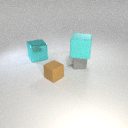
large cyan metal cube to the left of small gray rubber cube